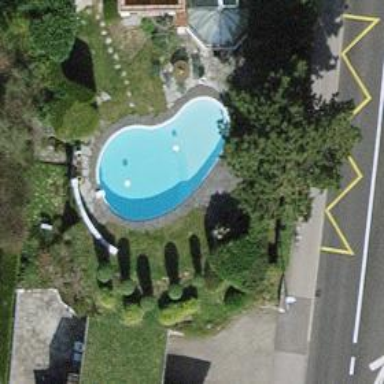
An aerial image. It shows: Swimming pool located in leisure land.